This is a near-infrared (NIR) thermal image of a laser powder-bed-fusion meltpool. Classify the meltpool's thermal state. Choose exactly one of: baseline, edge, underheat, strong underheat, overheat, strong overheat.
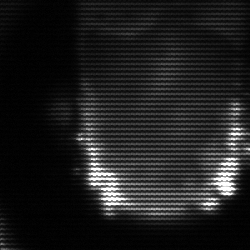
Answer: baseline